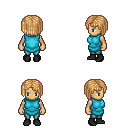
a pixel art fantasy rpg character, female body template, human, tanned skin, teal tunic, teal pants, light blonde pageboy hairstyle, black shoes, four views (front, back, left, right), 2x2 character sprite sheet, small pixel art, hard edges, no anti-aliasing